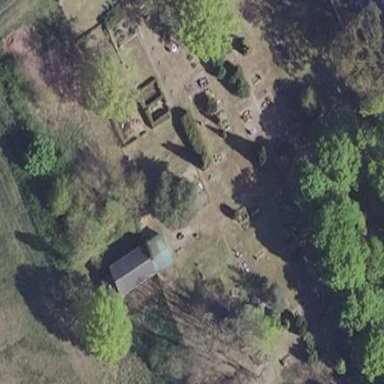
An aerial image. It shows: Cemetery.